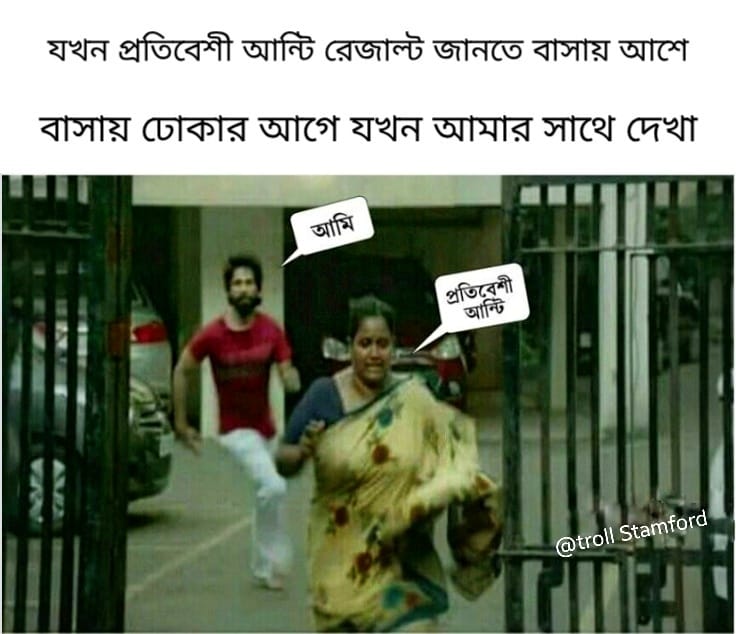
Caption: যখন প্রতিবেশী আন্টি রেজাল্ট জানতে বাসায় আশে    বাসায় ঢোকার আগে যখন আমার সাথে দেখা     আমি      প্রতিবেশী আন্টি
Label: non-hate